Field crop: maize
Growth stage: 1
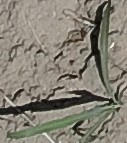
Species: sorghum